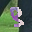
Label: 3